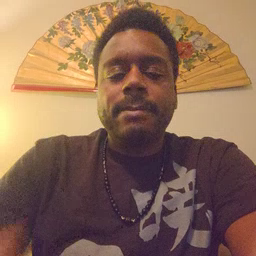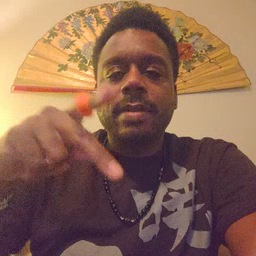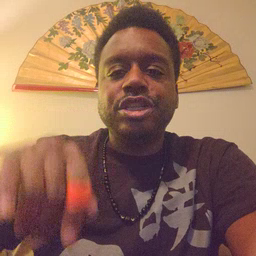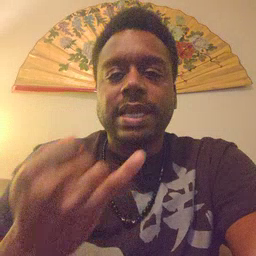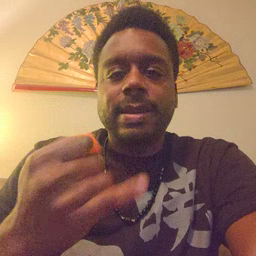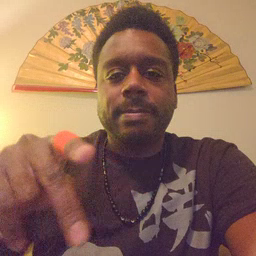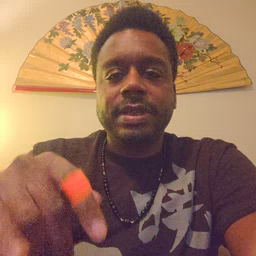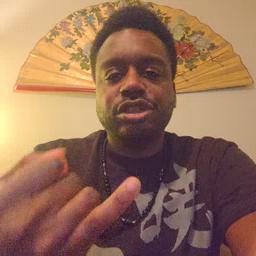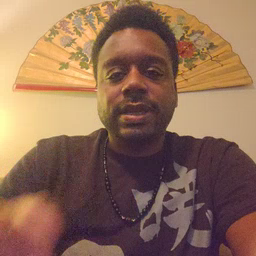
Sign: pajamas